Question: These other elements should appear on the inserted image.
The backdround color is set then i want a white box in center and all contents on the white box.
like this page.
I am just practicing not creating any page for phishing.

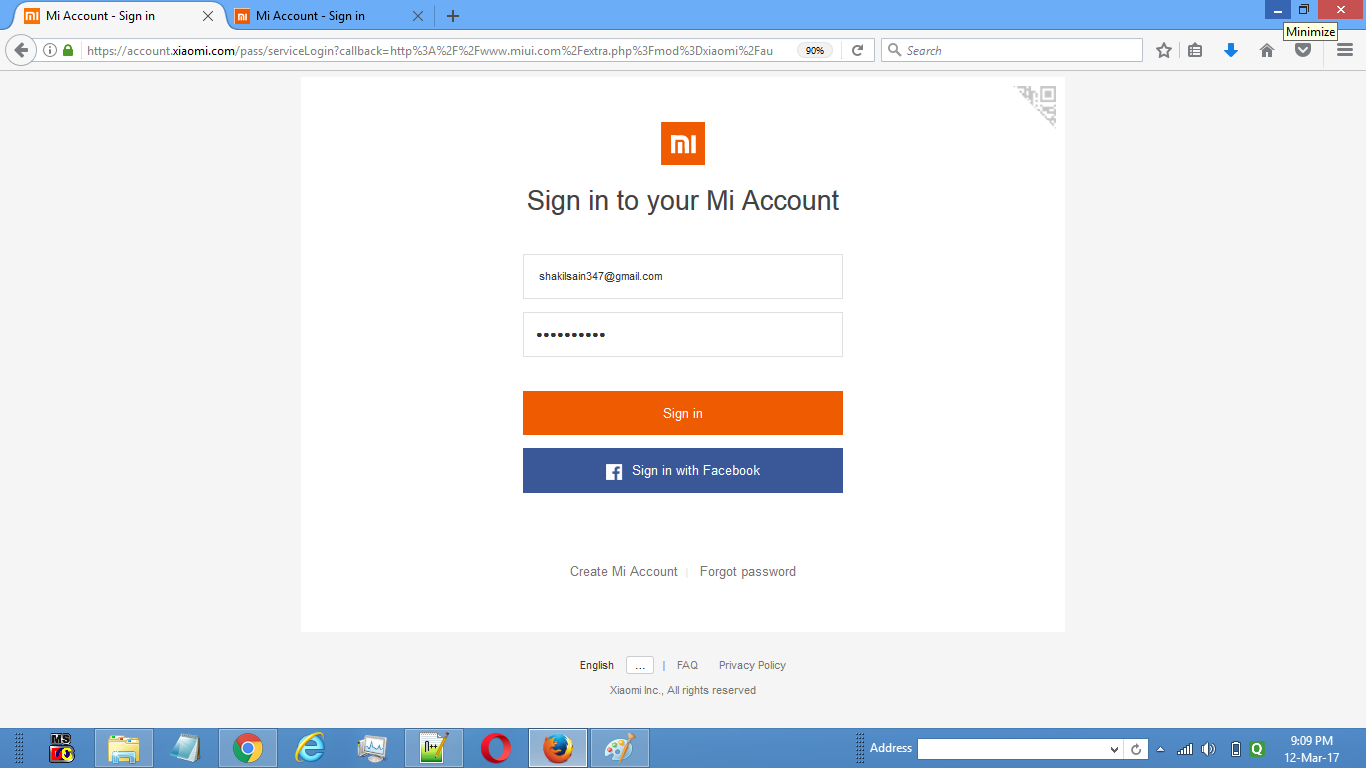
Answer: You can find some info at <URL>.
However, with CSS you are able to change almost all of an element html property.
For example, if you have a header element as:
'''
<h1>Header with Background</h1>
'''
you can set a background image with css:
'''
<style>
h1 {
background-image: url("paper.gif");
}
</style>
'''
I leave an example in which the image of the background of different HTML tags is applied
'''
.bg {
background-image: url("https://upload.wikimedia.org/wikipedia/commons/thumb/f/fd/Color_icon_red.svg/1024px-Color_icon_red.svg.png");
}
'''
'''
<!DOCTYPE html>
<html>
<head>
</head>
<body>
<h1 class="bg">Hello World!</h1>
<p>This page has an image as the background!</p>
<p class="bg">CIAO!</p>
<span class="bg">HELLO!</span>
<button class="bg">HOLA!</button>
</body>
</html>
'''